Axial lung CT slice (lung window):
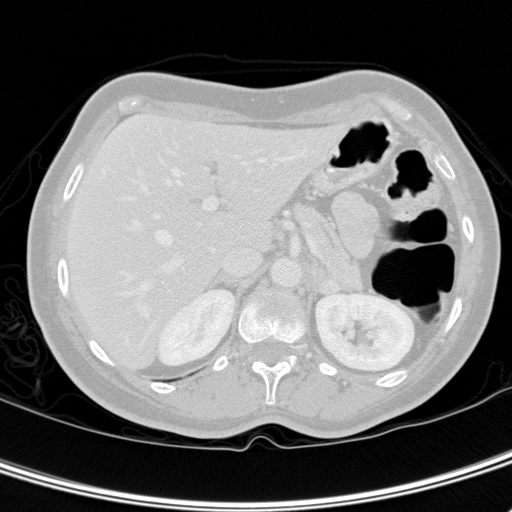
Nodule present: no